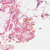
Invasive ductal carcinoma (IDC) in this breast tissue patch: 0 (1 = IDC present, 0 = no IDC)